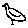
Label: bird